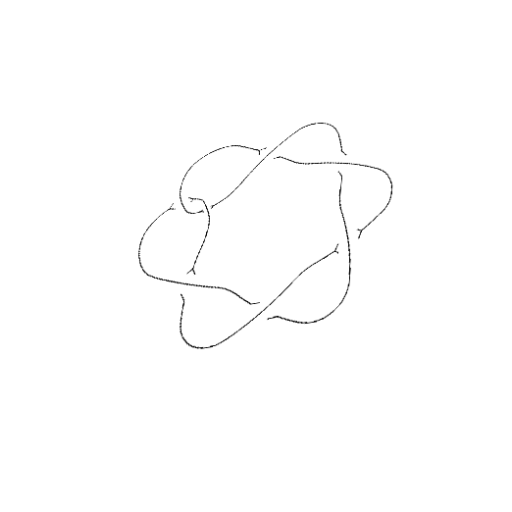
Crossing number: 7